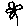
Label: flower